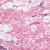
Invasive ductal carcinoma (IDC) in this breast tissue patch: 0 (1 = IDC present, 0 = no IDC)